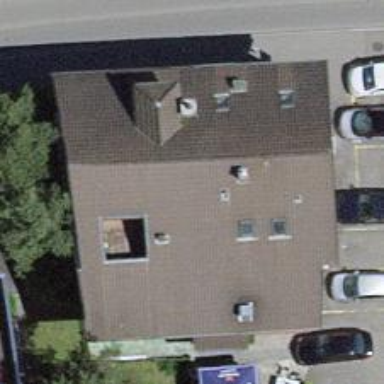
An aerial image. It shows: Restaurant.